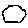
Label: hexagon